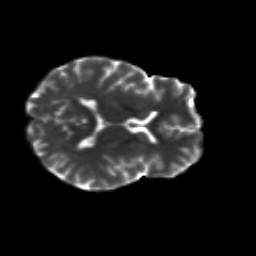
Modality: T2w
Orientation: axial
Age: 29
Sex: female
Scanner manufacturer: siemens
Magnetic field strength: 3 T
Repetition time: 8.8 s
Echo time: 0.085 s